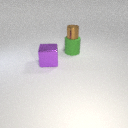
large purple metal cube in front of large green rubber cylinder